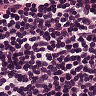
Metastatic tissue present: no